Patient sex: M
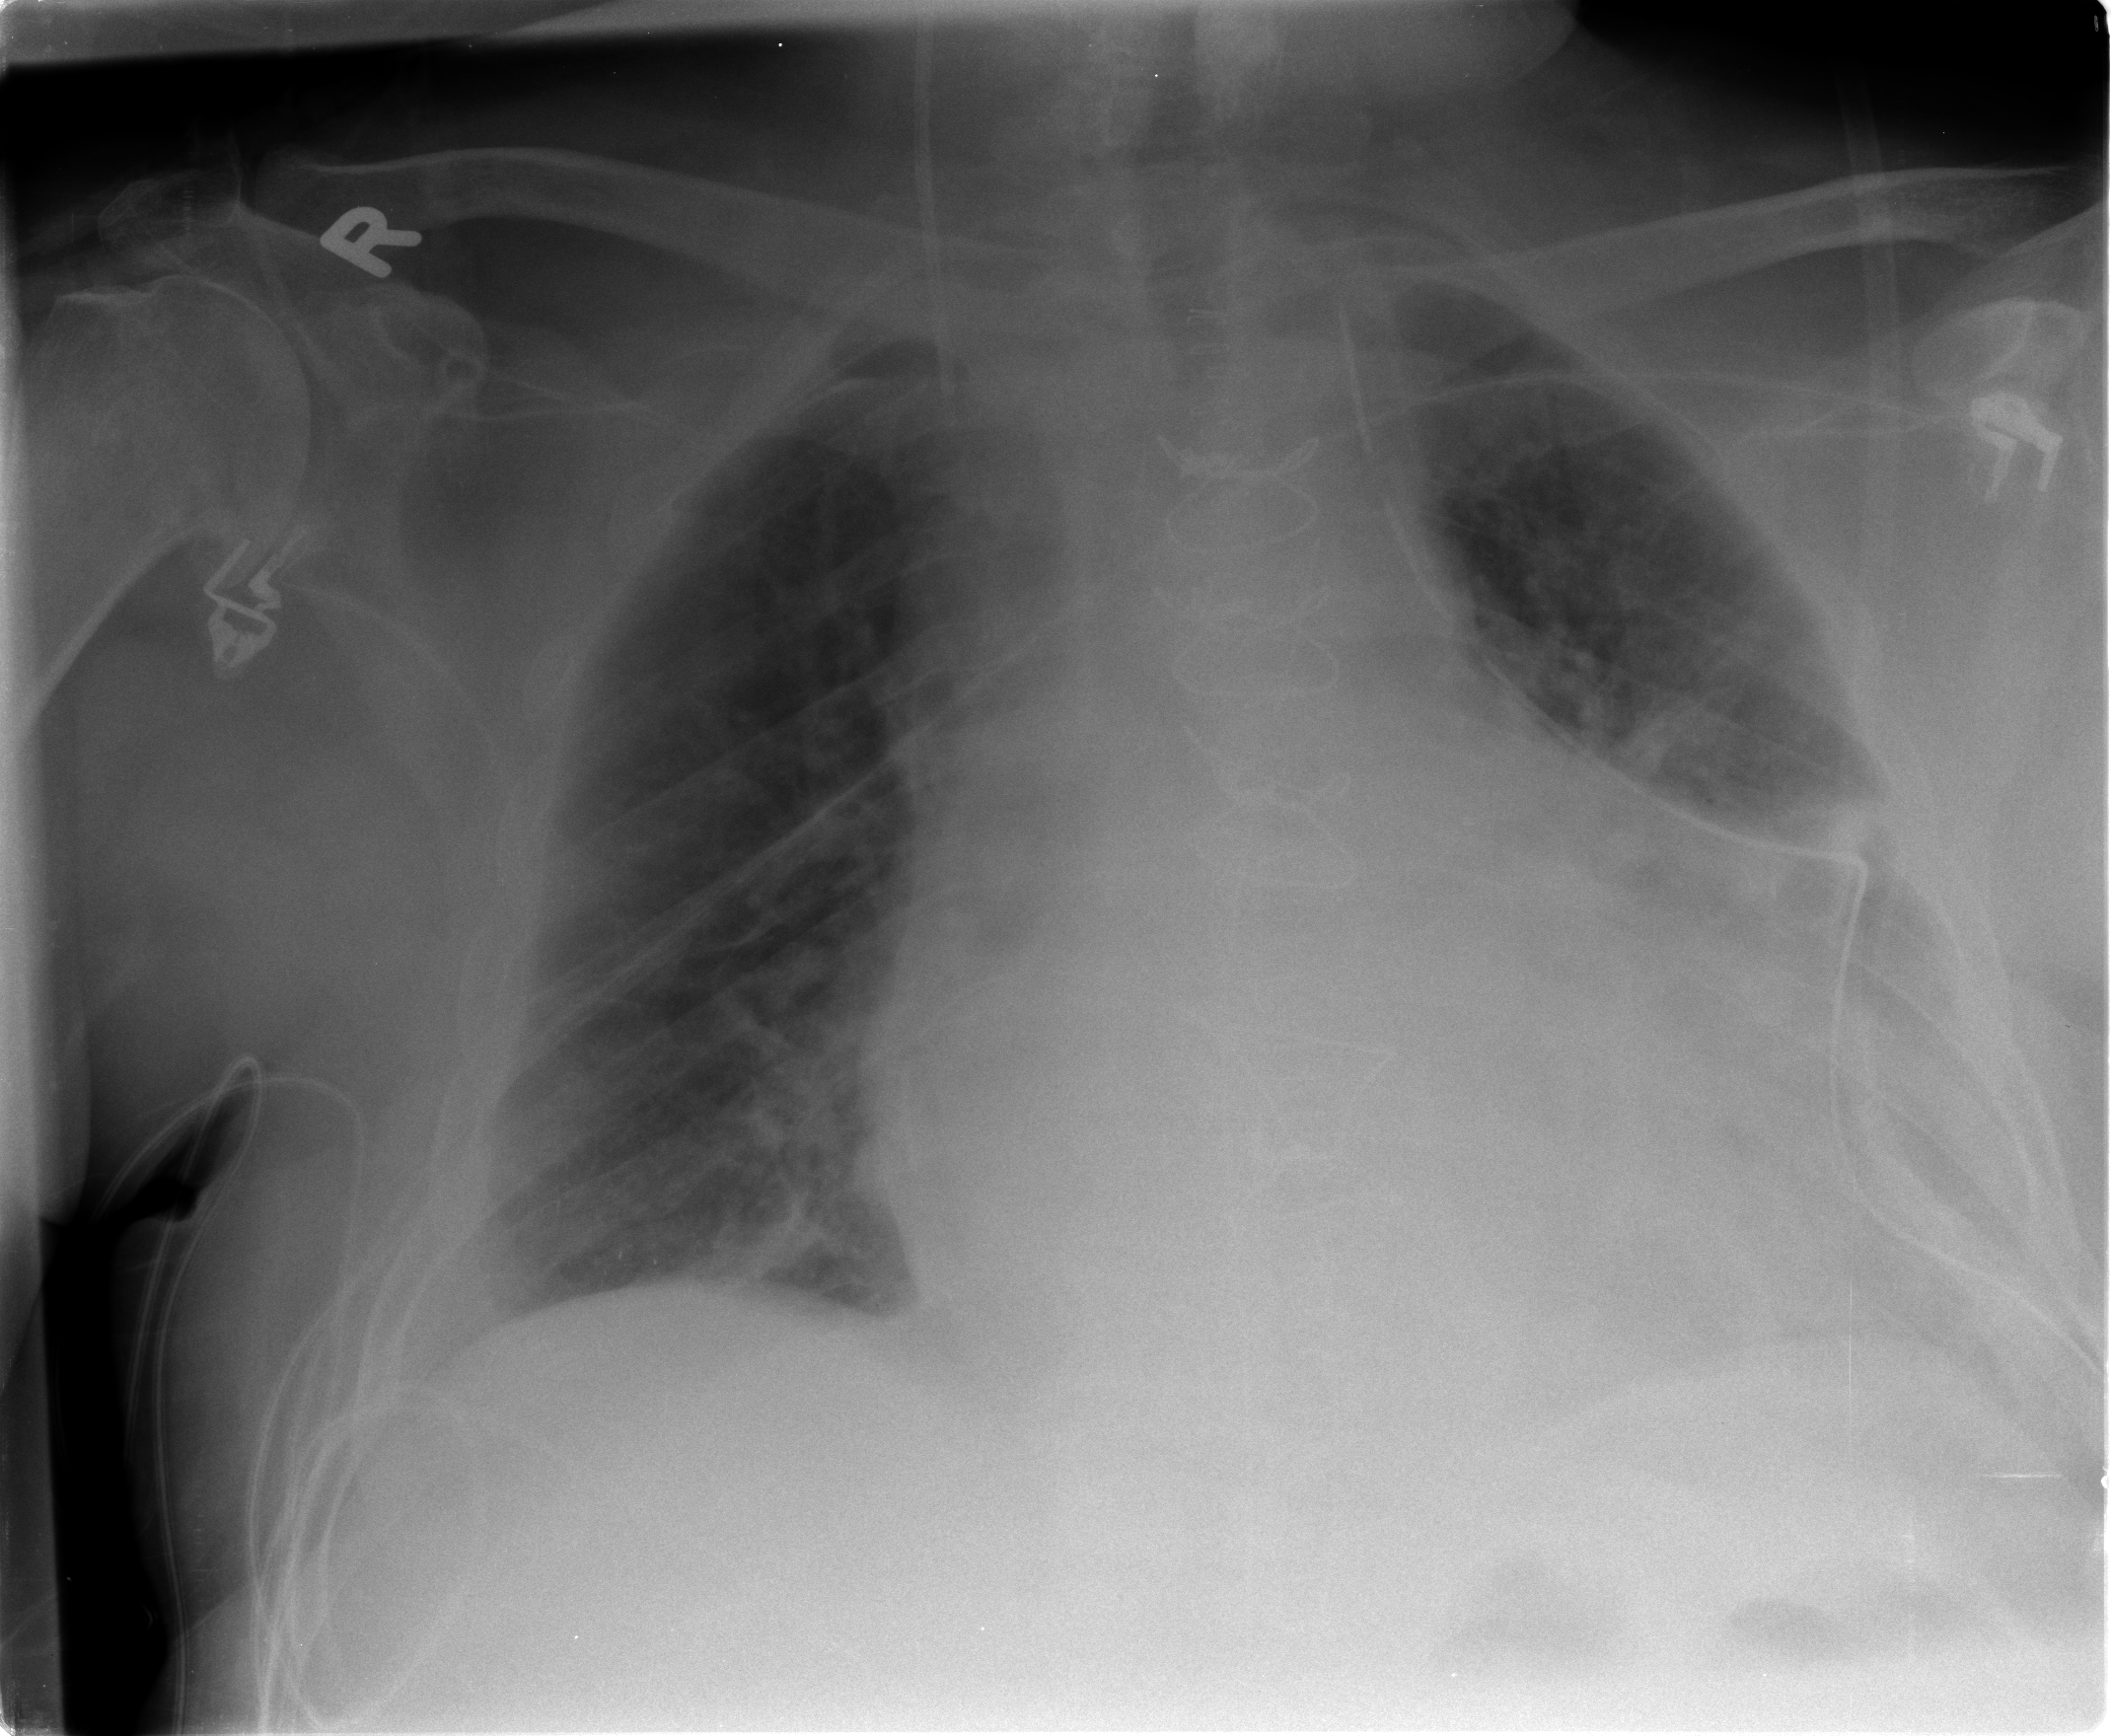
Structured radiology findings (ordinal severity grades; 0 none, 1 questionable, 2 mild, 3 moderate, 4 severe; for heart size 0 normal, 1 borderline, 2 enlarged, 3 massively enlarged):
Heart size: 3
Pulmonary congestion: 2
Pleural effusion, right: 1
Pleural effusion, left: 3
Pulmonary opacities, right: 0
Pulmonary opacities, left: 2
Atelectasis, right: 1
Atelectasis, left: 2